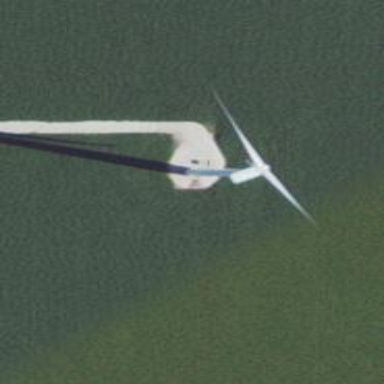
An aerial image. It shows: Wind generator powered by wind. The generator type is horizontal axis and it uses wind turbines.